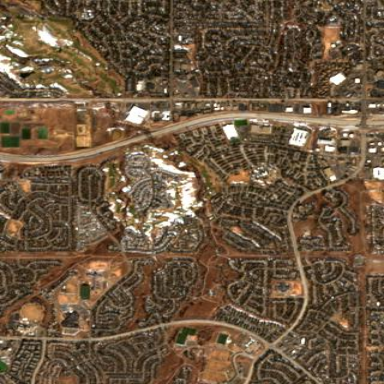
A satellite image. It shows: Golf course.